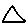
Label: triangle